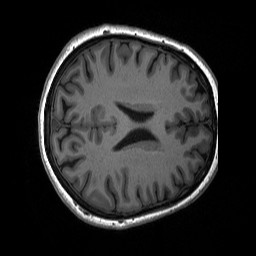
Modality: T1w
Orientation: axial
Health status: ill
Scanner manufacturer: siemens
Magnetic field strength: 3 T
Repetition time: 2.3 s
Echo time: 0.00226 s